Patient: sex M, age 79
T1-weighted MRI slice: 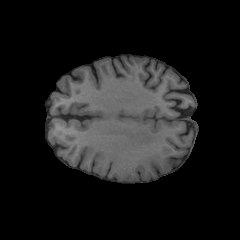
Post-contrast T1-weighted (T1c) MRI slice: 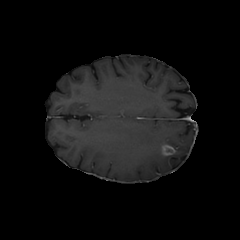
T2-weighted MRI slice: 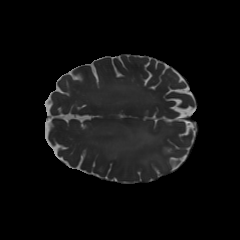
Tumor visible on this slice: yes
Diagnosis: Glioblastoma, IDH-wildtype
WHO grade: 4